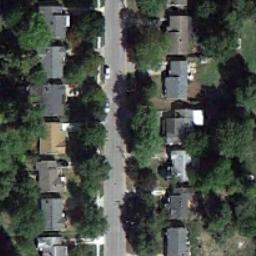
Label: residential